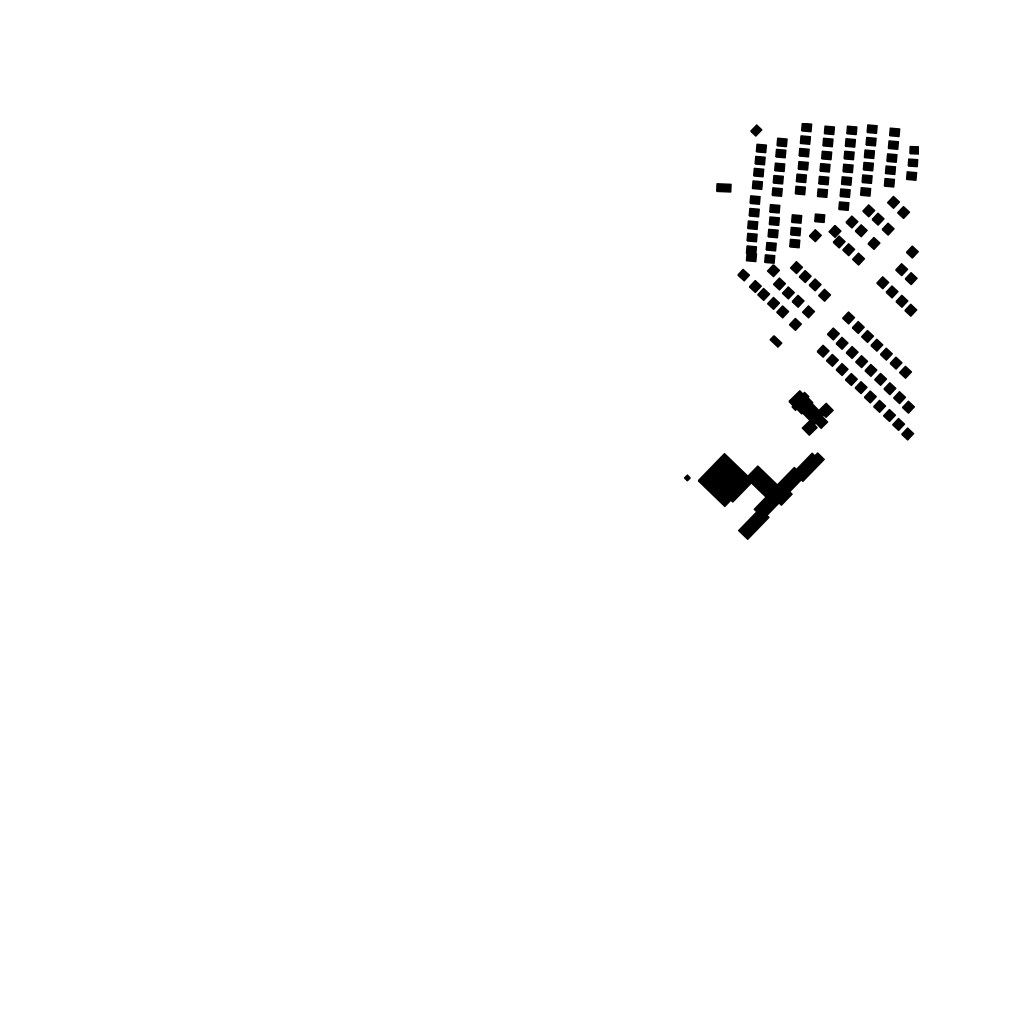
Tags: overhead vector_map, agriculture, industrial, recreation, residential, special, high_rise, individual_rise, density_1, Building, 1.0 km²